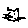
Label: cat